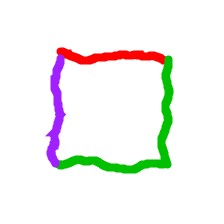
Shape: square